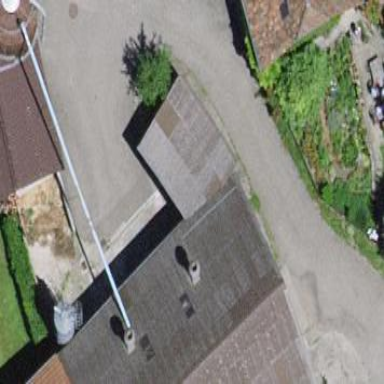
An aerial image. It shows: Garage.